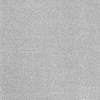
Atmospheric dust classification: dusty